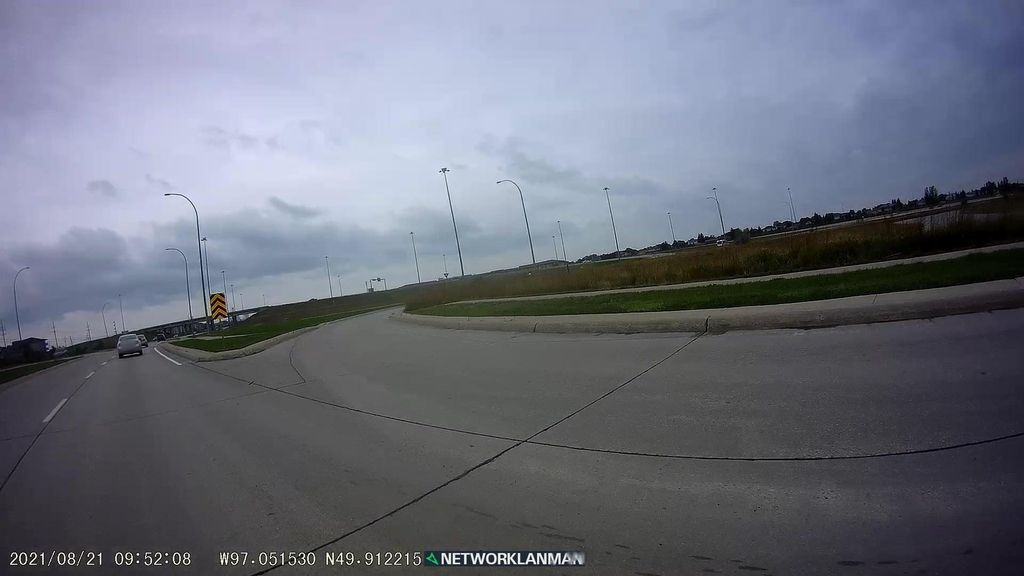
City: winnipeg